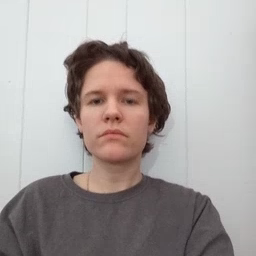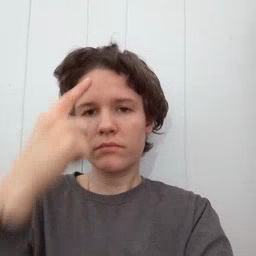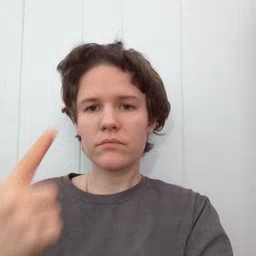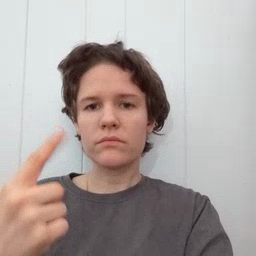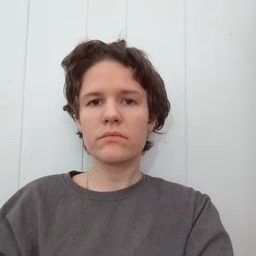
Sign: penny